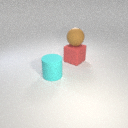
large brown rubber sphere above large red rubber cube